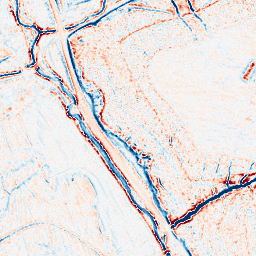
Category: edge_preserving
Decomposition family: bilateral
Decomposition parameters: d: 9
sigma_color: 75
sigma_space: 50
Upsampling method: regularized
Upsampling parameters: scale: 4
lambda_reg: 0.01
Upsampling scale: 4